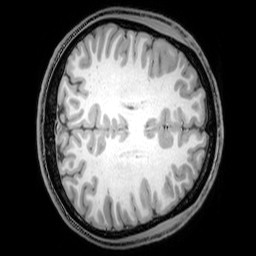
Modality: T1w
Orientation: axial
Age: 21
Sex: male
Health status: healthy
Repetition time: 0.081 s
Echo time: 0.037 s